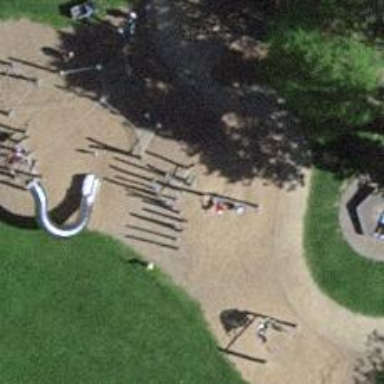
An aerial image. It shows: Playground featuring swings.